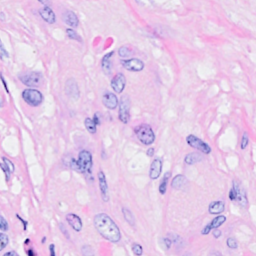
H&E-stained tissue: Breast